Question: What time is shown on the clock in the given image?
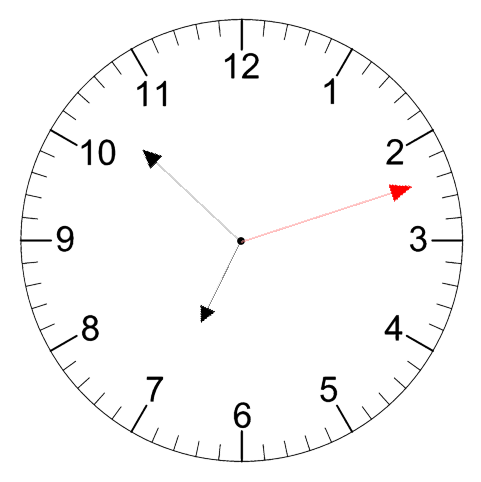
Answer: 06:52:12